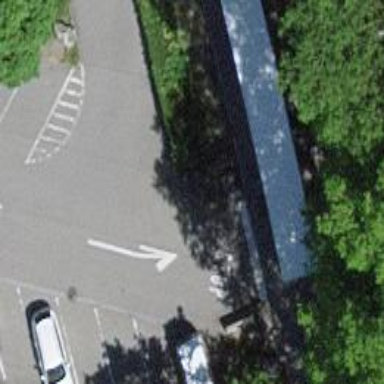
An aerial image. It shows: Stop road.